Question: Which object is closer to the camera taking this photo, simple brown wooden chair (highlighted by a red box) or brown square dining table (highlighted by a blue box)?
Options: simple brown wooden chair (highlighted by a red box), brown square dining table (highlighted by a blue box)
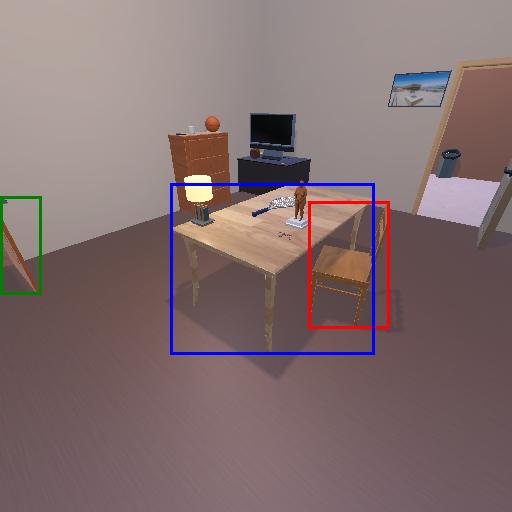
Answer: simple brown wooden chair (highlighted by a red box)